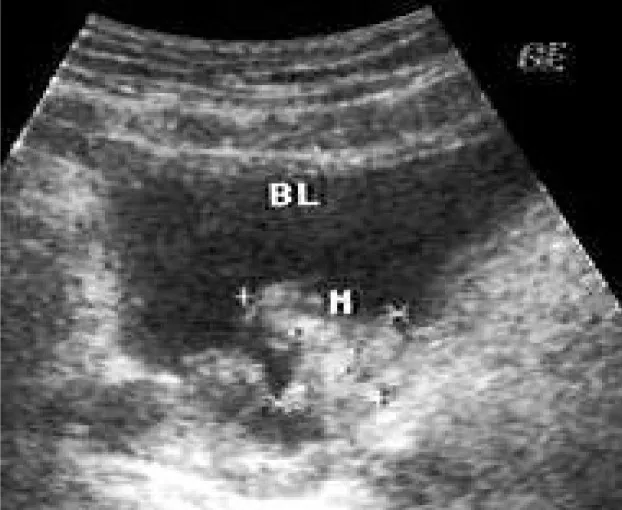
Polypoid mass in bottom of bladder (M).
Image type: radiology (ultrasound)